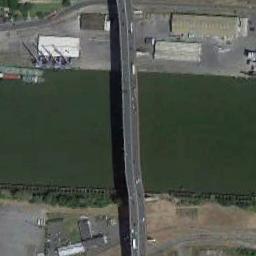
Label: bridge